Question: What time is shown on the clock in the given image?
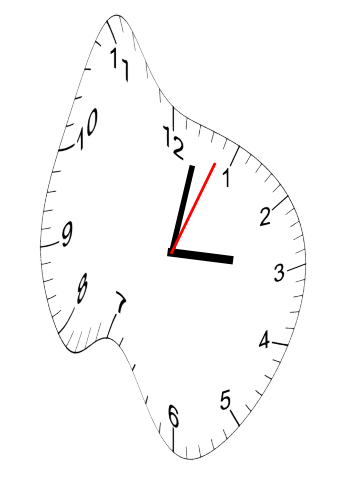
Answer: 03:02:04